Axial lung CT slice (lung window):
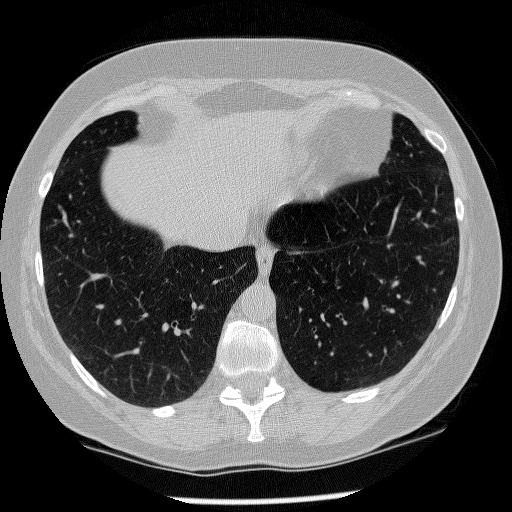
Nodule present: no